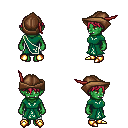
a pixel art fantasy rpg character, female body template, orc, green skin, sash dress, white pants, ruby red short bangs hairstyle, leather cap, gold boots, four views (front, back, left, right), 2x2 character sprite sheet, small pixel art, hard edges, no anti-aliasing